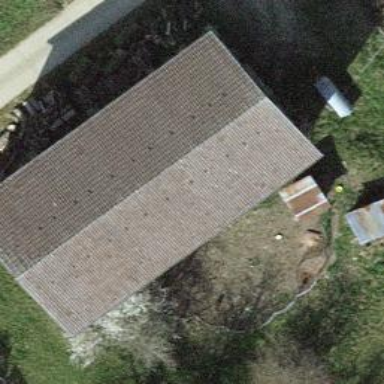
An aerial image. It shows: Farm auxiliary building.